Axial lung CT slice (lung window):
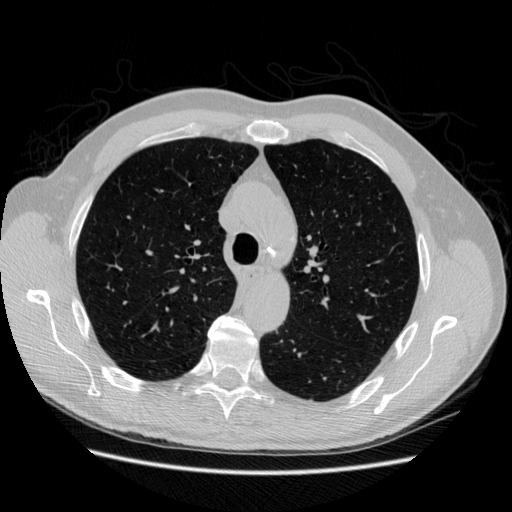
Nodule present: no